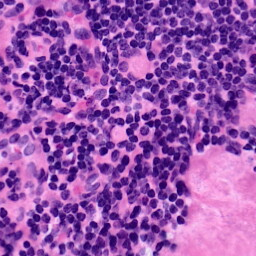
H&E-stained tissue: LymphNode